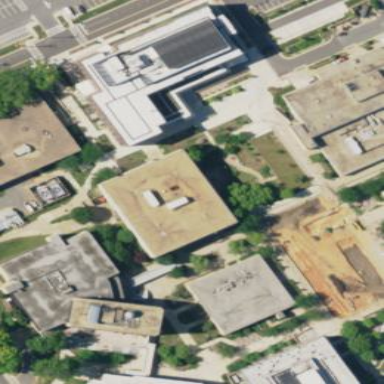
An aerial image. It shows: University building.